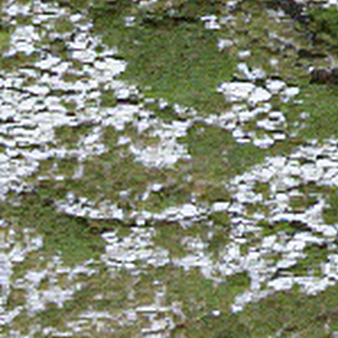
Label: other